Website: lowes
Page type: order-returns
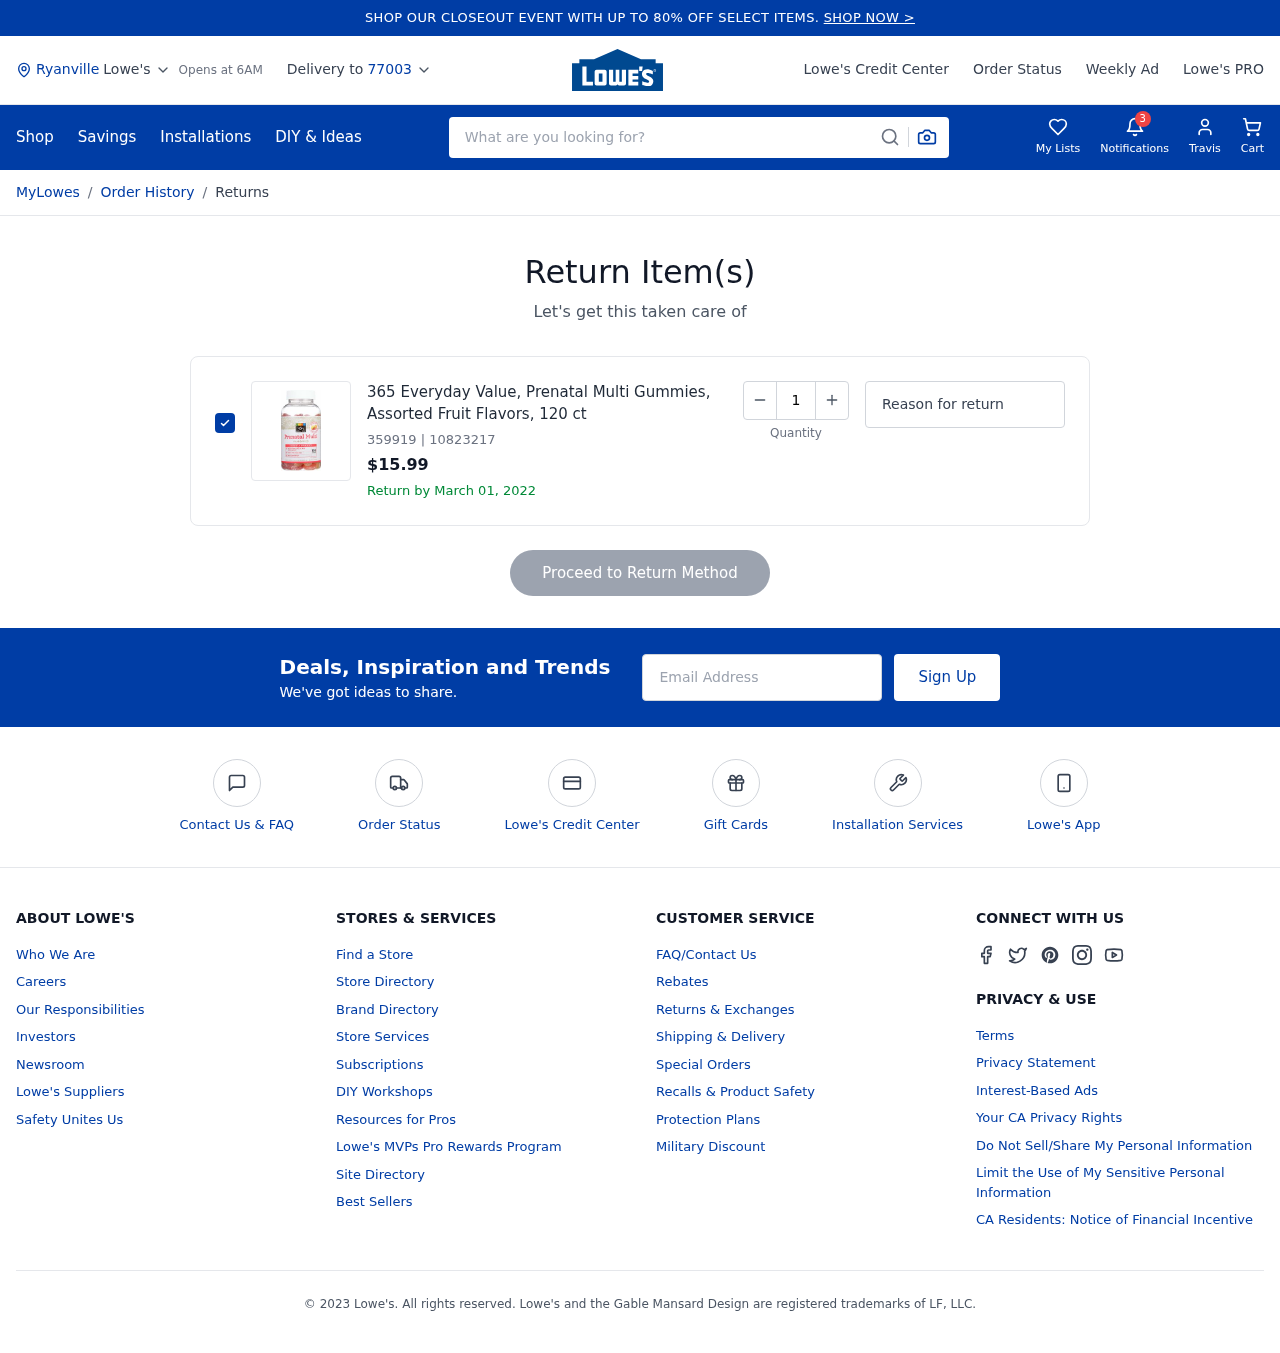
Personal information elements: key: PII_CITY
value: Ryanville
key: PII_FIRSTNAME
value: Travis
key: PII_POSTCODE
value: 77003
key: PII_EMAIL
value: travis_foster@hotmail.com
Product elements: key: PRODUCT1_NAME
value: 365 Everyday Value, Prenatal Multi Gummies, Assorted Fruit Flavors, 120 ct
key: PRODUCT1_PRICE
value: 15.99
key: PRODUCT1_ITEM_NUMBER
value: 359919
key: PRODUCT1_MODEL_NUMBER
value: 10823217
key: PRODUCT1_QUANTITY
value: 1
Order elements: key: ORDER_RETURN_BY_DATE
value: March 01, 2022